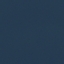
Land use / land cover: SeaLake